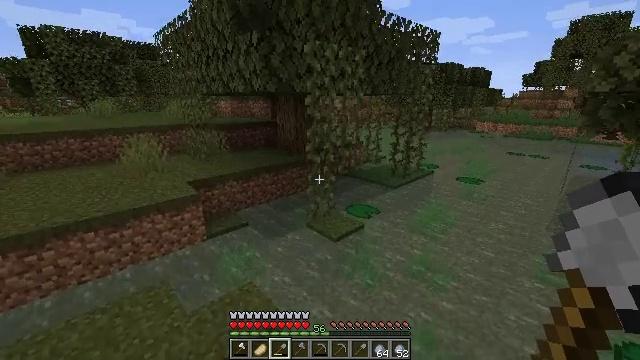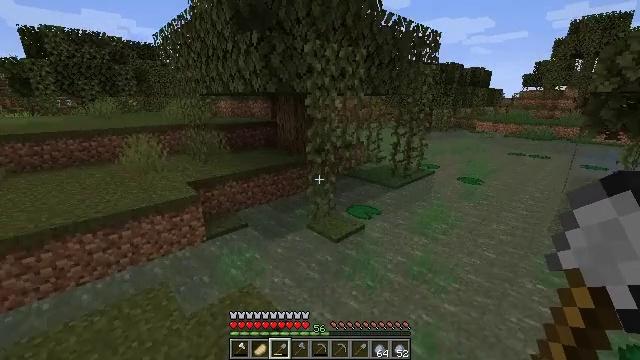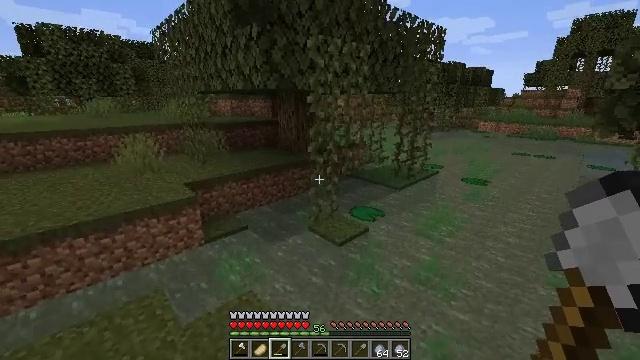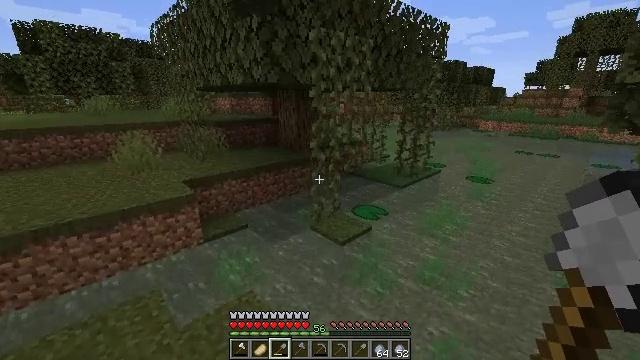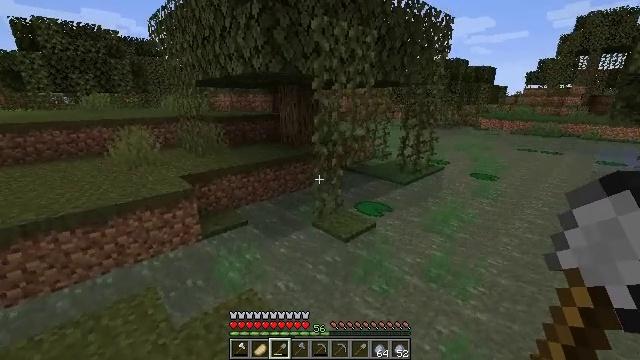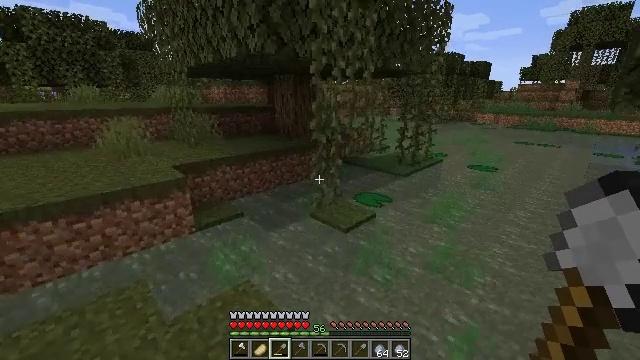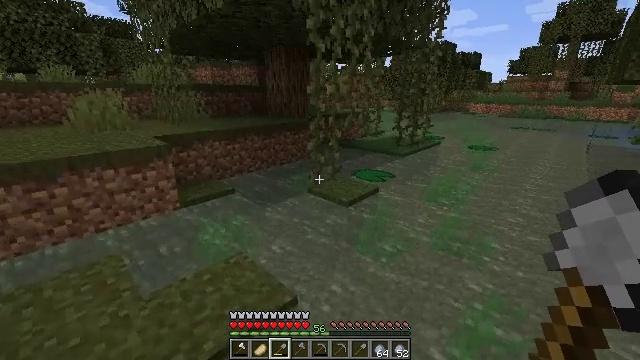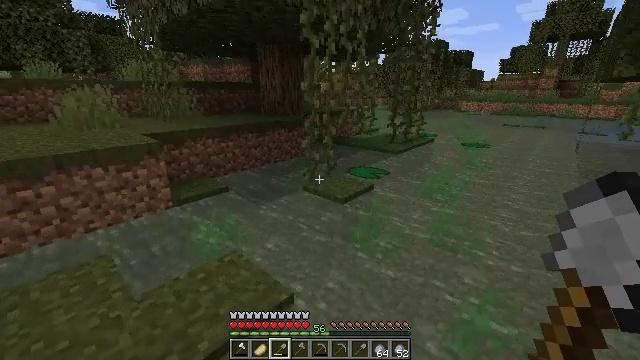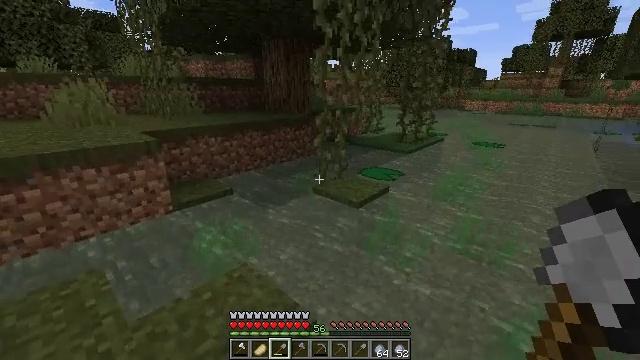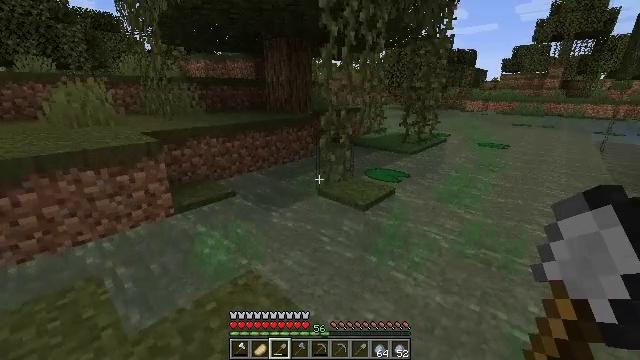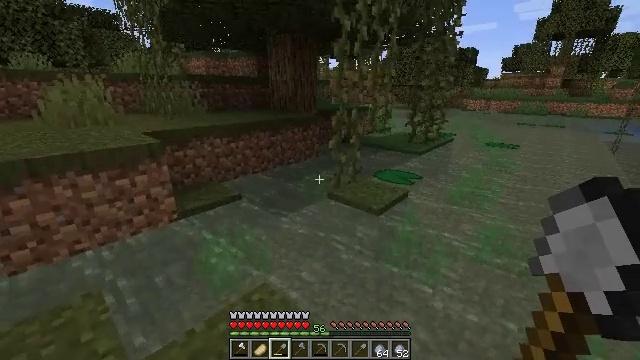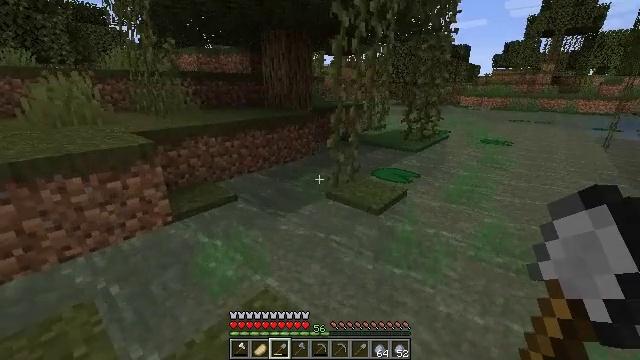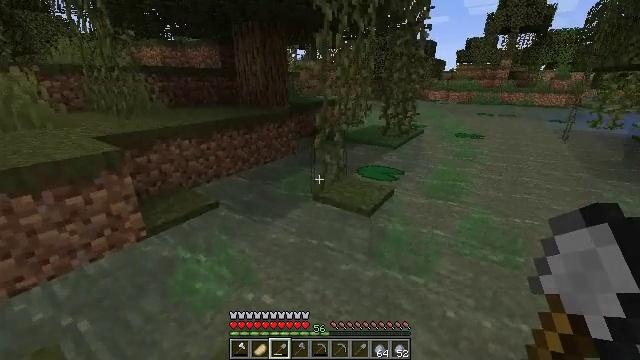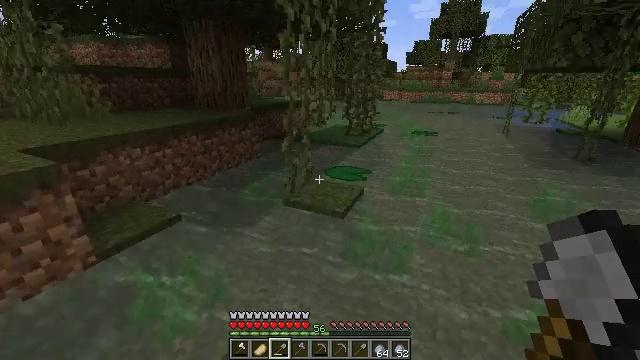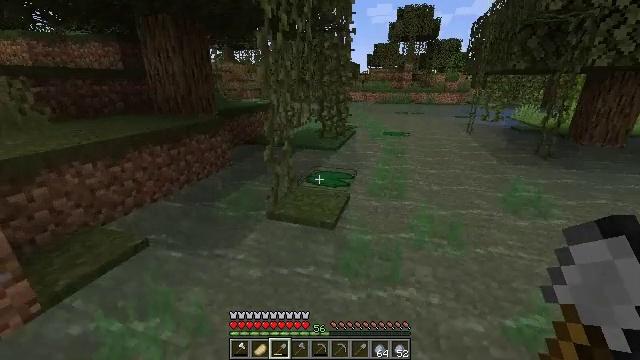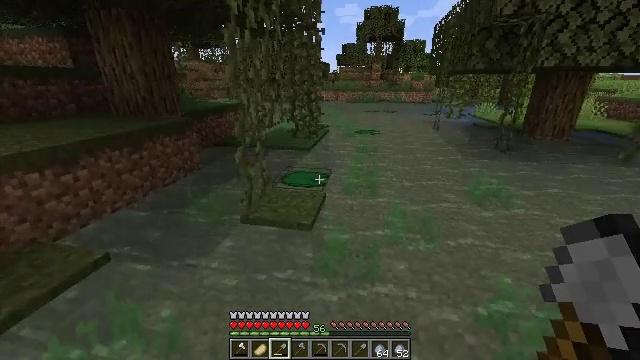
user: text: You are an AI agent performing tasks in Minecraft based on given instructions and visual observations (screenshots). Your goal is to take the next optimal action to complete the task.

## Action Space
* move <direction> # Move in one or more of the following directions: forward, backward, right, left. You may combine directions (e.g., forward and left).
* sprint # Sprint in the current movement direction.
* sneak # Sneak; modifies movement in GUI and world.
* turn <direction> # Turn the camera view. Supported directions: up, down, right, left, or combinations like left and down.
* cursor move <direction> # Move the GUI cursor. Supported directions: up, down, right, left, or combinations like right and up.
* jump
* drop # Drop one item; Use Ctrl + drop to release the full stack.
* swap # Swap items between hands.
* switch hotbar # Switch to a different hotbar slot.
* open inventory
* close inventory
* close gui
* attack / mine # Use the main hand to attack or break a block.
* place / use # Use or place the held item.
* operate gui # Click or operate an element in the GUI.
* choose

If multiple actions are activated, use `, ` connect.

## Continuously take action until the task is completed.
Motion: motion action
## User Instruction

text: Harvest seagrass from the waterbed.
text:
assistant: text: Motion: move forward and move left
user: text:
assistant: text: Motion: move forward and move left
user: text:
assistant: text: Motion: move forward and move left
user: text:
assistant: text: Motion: move forward and move left
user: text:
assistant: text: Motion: move forward and move left, turn right
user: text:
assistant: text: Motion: move forward and move left, turn right
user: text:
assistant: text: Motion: move forward and move left, turn right
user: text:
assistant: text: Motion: move forward and move left
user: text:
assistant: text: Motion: move forward and move left
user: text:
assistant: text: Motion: move forward and move left
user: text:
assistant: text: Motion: move forward and move left, turn right
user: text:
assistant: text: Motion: move forward and move left, turn right
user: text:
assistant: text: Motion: move forward and move left, turn right
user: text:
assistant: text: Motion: move forward, turn right
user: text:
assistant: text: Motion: move forward, turn right
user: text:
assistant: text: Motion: move forward
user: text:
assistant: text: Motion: move forward
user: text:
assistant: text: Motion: move forward
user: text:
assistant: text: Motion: move forward
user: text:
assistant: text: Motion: move forward
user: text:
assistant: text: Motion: move forward, jump
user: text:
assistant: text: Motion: move forward, jump
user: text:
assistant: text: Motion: move forward, jump
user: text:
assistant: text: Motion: move forward, jump
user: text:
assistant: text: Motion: move forward, jump
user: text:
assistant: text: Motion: move forward, jump
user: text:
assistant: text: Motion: move forward
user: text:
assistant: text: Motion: move forward
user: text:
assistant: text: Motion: move forward
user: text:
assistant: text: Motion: move forward